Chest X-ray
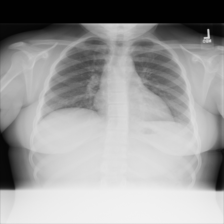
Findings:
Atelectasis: negative
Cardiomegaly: negative
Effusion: negative
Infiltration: negative
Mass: negative
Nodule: negative
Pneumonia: negative
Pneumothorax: negative
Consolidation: negative
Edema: negative
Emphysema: negative
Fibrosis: negative
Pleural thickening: negative
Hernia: negative